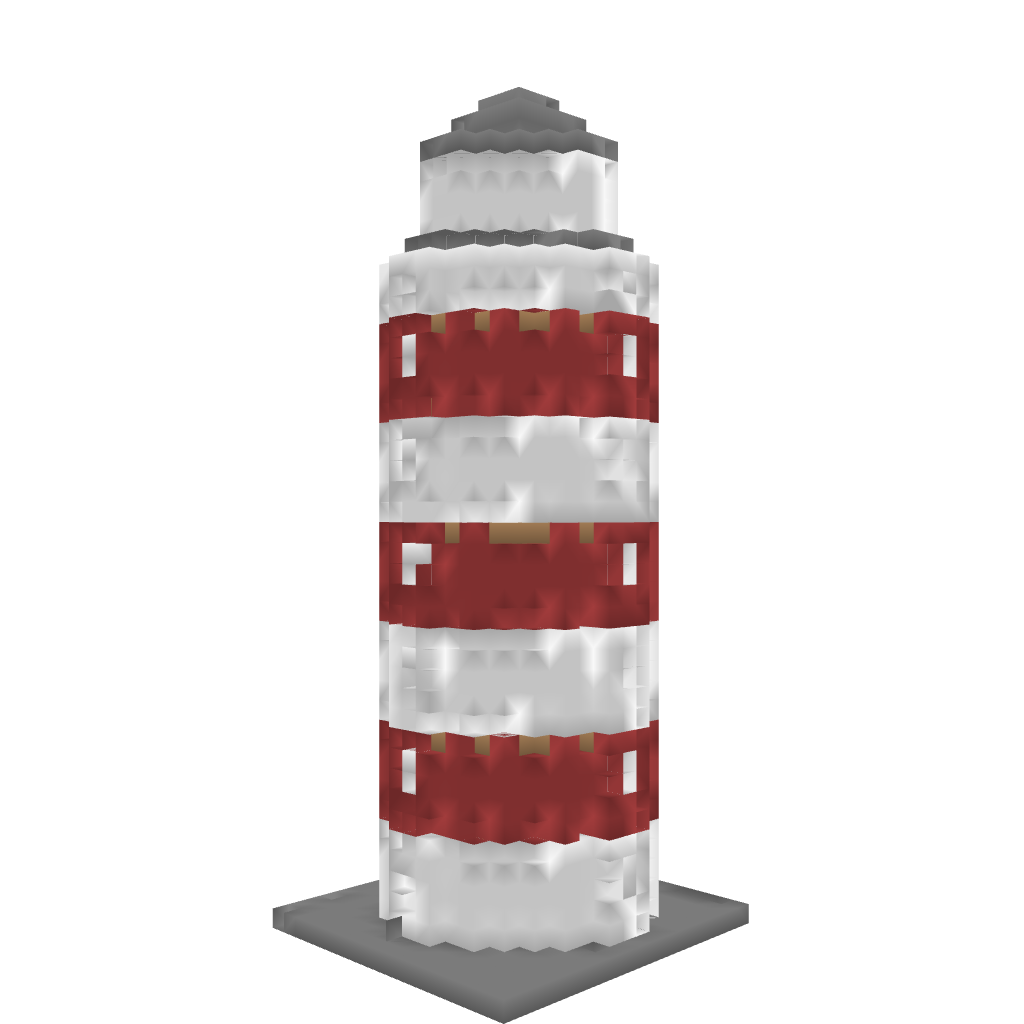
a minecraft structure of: small lighthouse high quality